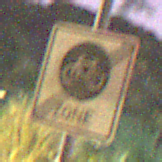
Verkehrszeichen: EndeFahrradzone
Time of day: Night
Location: Outdoor (Suburban)
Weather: PartlyCloudy
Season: NotSpecified
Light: Artificial